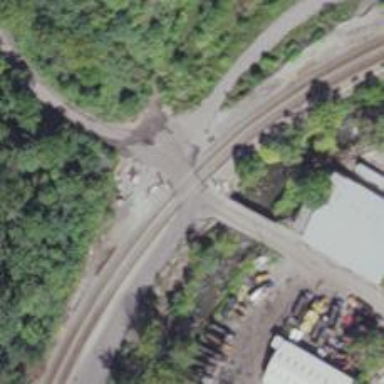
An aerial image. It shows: Railway level crossing.